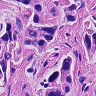
Metastatic tissue present: yes